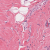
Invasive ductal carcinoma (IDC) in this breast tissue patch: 0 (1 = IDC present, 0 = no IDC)